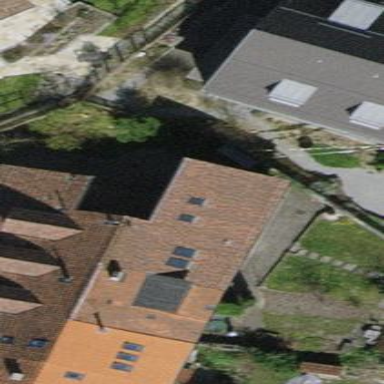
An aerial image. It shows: Building with tile roof.